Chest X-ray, AP view. Patient: 19 years old, sex F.
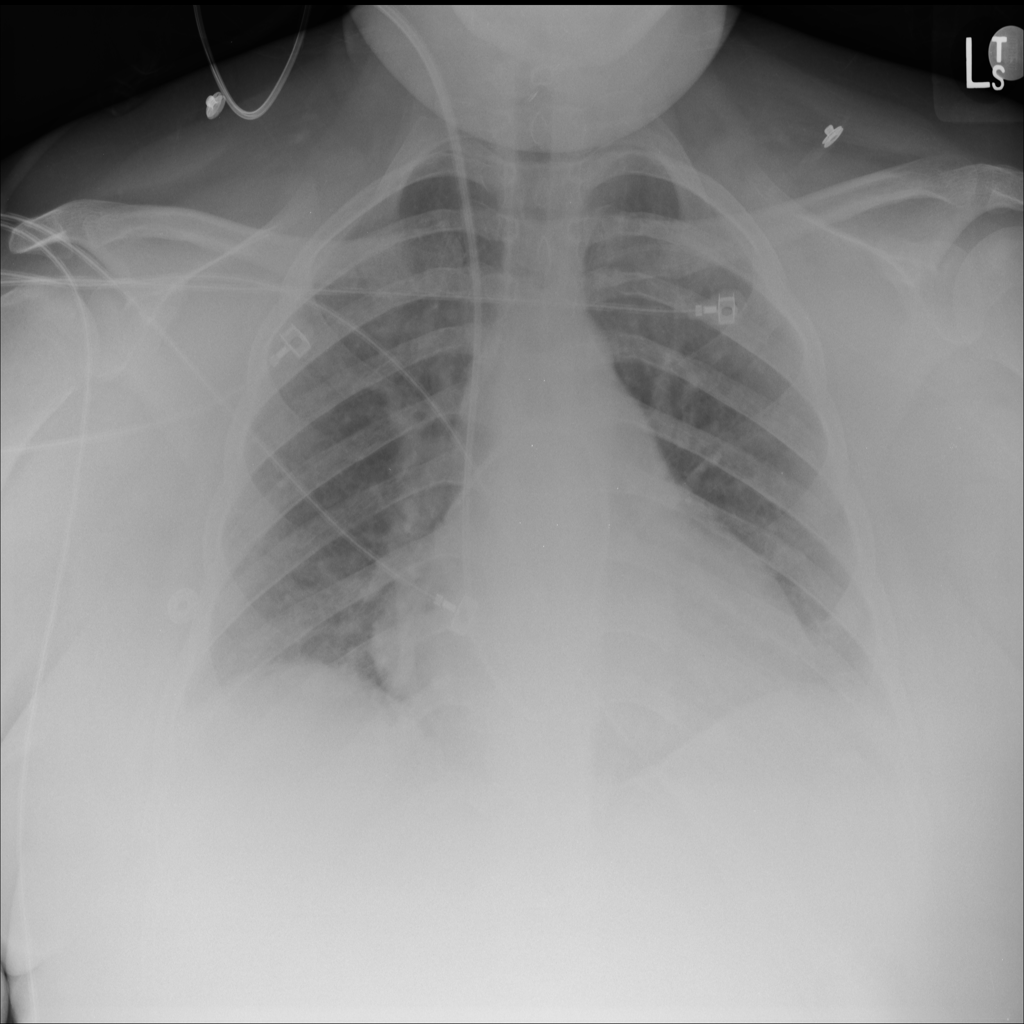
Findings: No Finding